Interaction volume radius: 5 \u00c5
Interaction volume height: 30 \u00c5
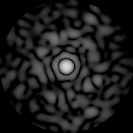
Disorder parameter: 0.839